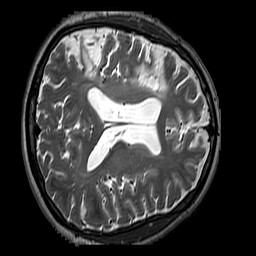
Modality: T2w
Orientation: axial
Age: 56
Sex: male
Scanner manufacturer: siemens
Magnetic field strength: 3 T
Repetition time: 3.2 s
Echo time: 0.212 s